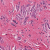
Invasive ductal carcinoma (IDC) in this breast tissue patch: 0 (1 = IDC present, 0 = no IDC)